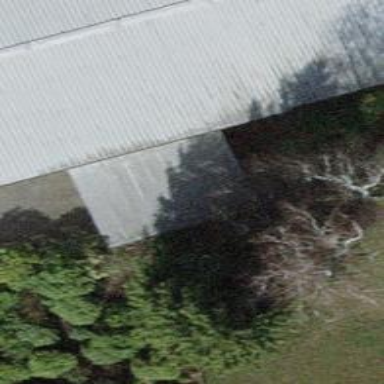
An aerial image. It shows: View of roof of building.